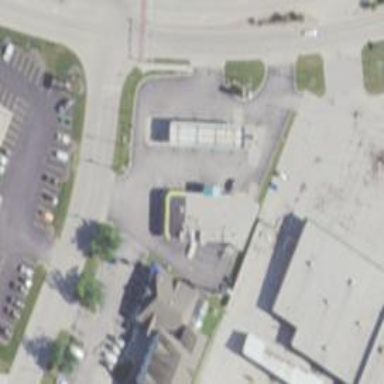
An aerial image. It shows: Convenience shop.